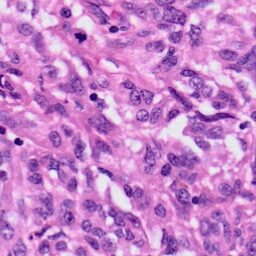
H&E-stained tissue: Skin